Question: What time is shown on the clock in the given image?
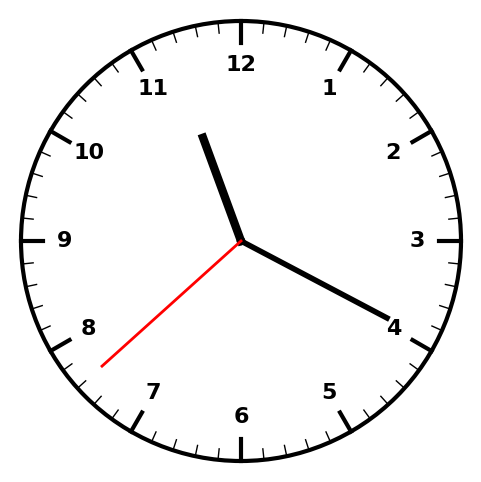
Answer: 11:19:38